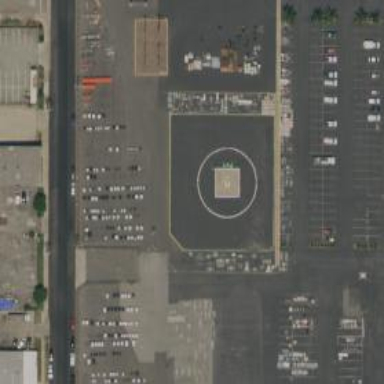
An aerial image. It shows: Image showing helipad at airport.